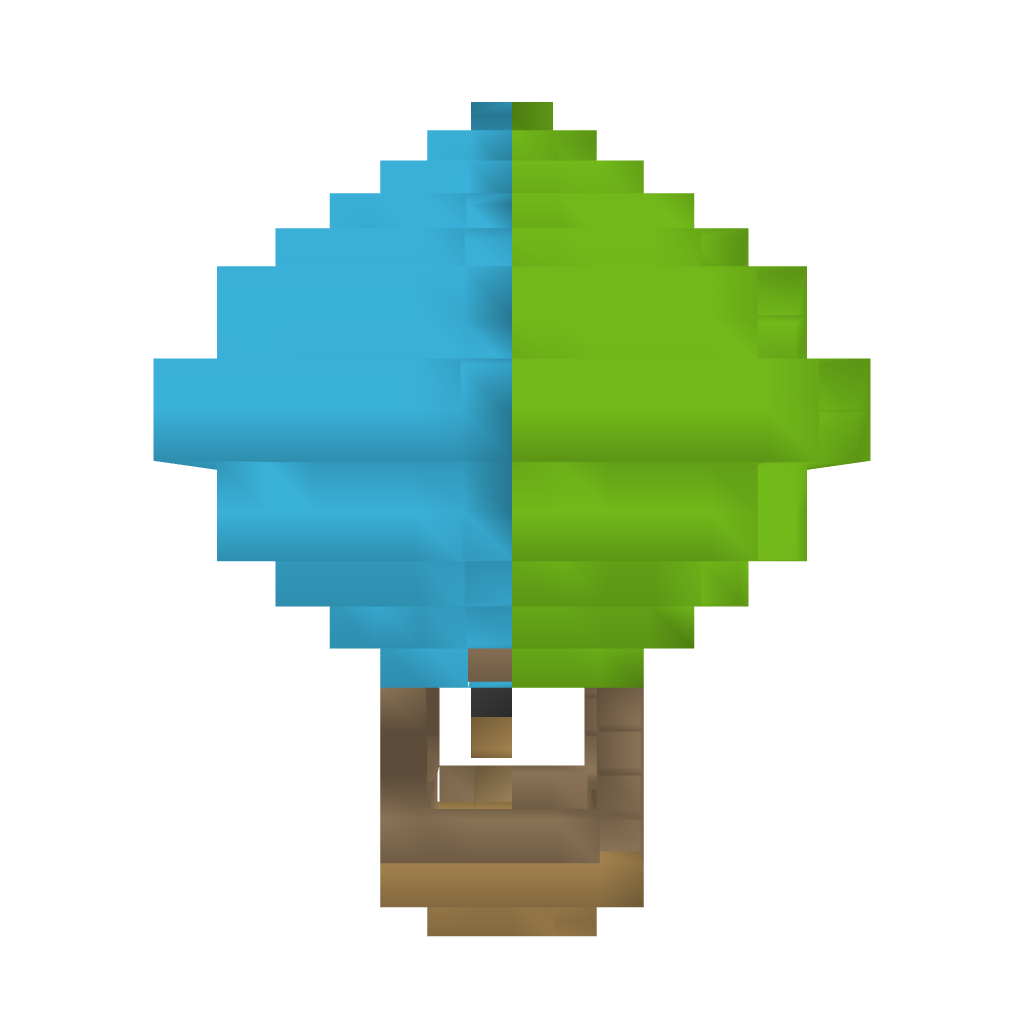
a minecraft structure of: Hot air balloon